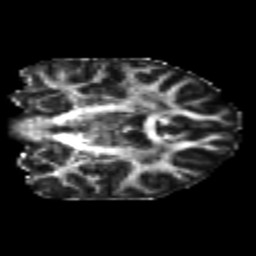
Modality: FA
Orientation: coronal
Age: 24
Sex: female
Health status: healthy
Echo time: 0.074 s